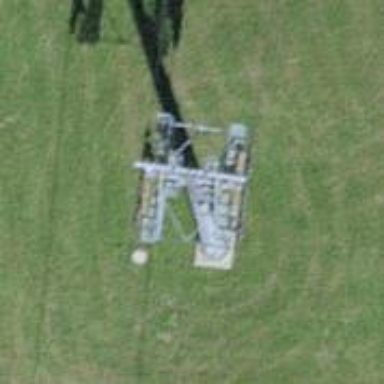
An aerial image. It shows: Pylon used for aerialway.